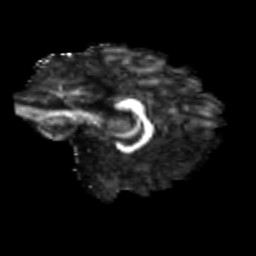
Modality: FA
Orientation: sagittal
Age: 28
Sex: female
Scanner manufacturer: siemens
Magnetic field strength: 3 T
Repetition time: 3.5 s
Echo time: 0.125 s